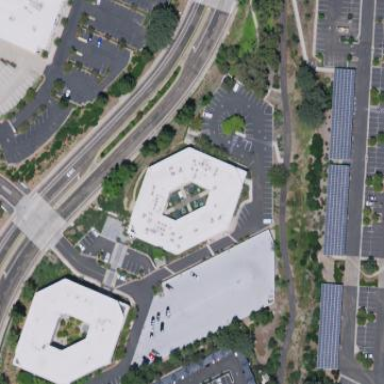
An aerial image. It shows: Office building.